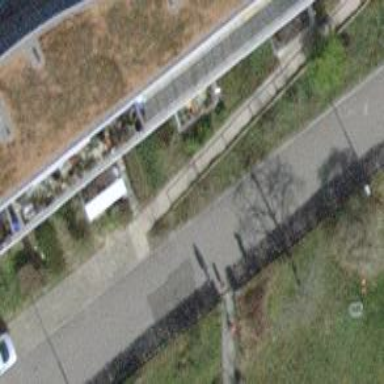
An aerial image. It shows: Footway made of paving stones.